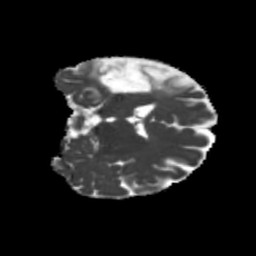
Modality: MD
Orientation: coronal
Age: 36
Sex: female
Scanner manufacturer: siemens
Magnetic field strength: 3 T
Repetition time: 5.25 s
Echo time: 0.08 s